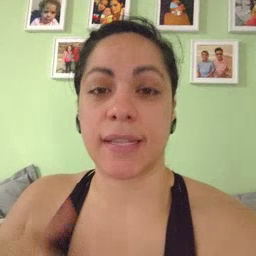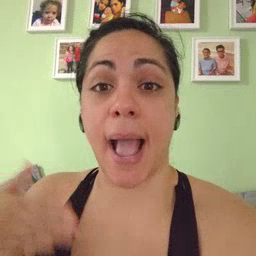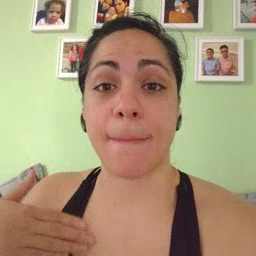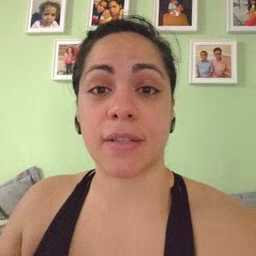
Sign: happy